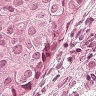
Metastatic tissue present: yes